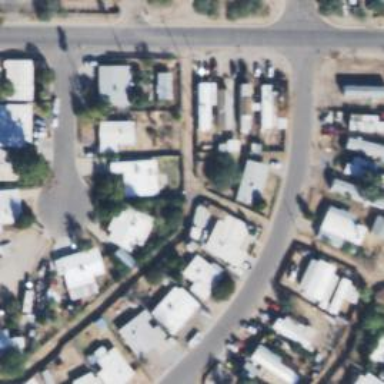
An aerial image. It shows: Alley classified as service road.